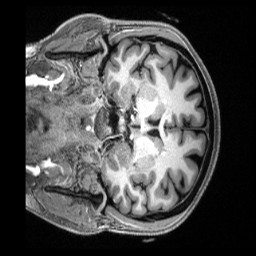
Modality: T1w
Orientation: coronal
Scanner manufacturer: siemens
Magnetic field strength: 3 T
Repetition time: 2.5 s
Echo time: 0.00231 s